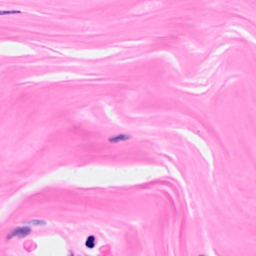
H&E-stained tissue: Breast